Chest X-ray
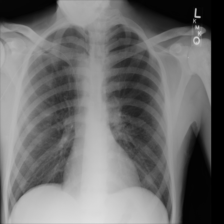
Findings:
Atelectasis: negative
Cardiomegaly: negative
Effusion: negative
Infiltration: negative
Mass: negative
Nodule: negative
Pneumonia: negative
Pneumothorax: negative
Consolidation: negative
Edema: negative
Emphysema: negative
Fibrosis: negative
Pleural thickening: negative
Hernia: negative